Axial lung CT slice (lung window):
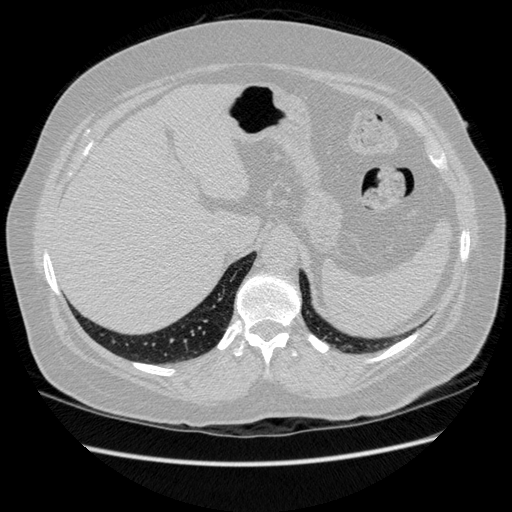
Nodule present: no